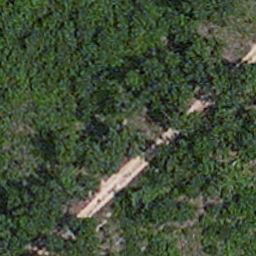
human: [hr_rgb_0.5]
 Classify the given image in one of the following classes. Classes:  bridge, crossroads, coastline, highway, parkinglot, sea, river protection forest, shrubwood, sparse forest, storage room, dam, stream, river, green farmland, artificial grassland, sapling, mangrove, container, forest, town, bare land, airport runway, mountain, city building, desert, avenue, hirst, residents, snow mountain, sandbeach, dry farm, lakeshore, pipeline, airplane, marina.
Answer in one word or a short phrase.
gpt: avenue